Field crop: maize
Growth stage: 2
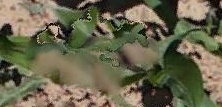
Species: maize